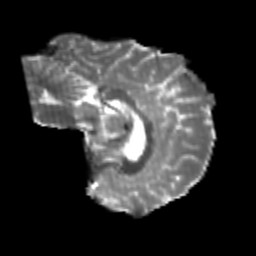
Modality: T2w
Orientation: sagittal
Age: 23
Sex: male
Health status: healthy
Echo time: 0.074 s